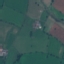
Label: Pasture